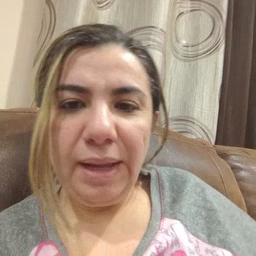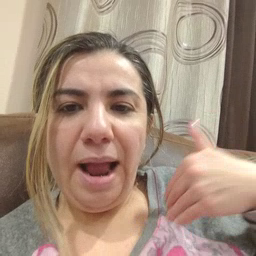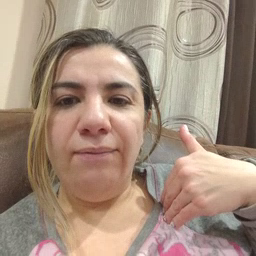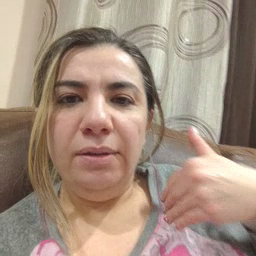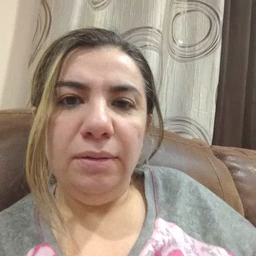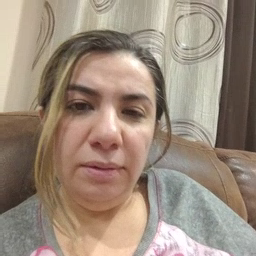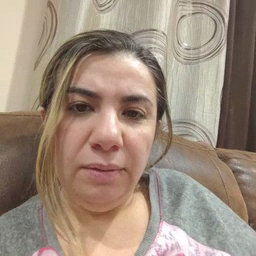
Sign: haveto